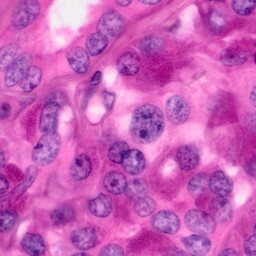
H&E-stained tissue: Pancreatic